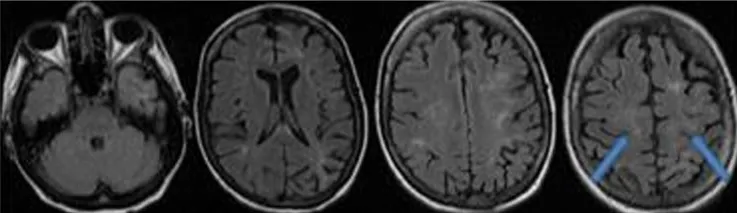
Case two, 2006: FLAIR MRI sequences demonstrating multiple poorly defined bright foci in the central and periventricular white matter, with subcortical U-fibre involvement (see arrows) in the frontoparietal region.
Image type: radiology (mri)